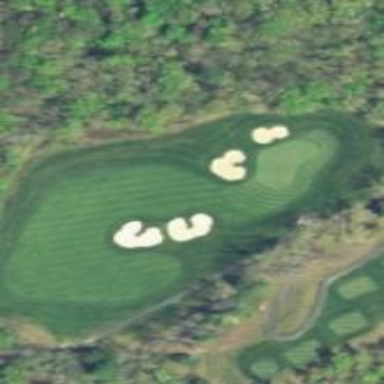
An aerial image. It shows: Golf fairway surrounded by grass.